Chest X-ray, AP view. Patient: 34 years old, sex M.
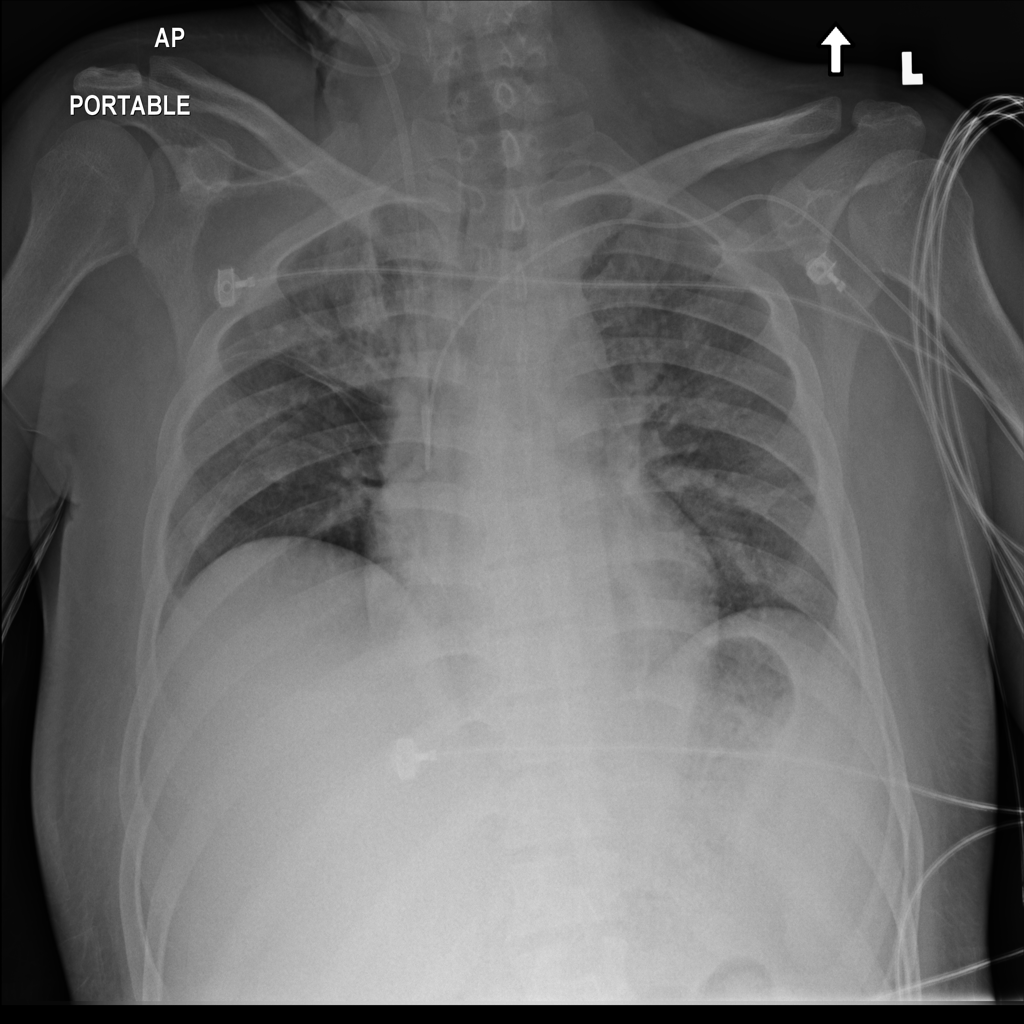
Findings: Nodule